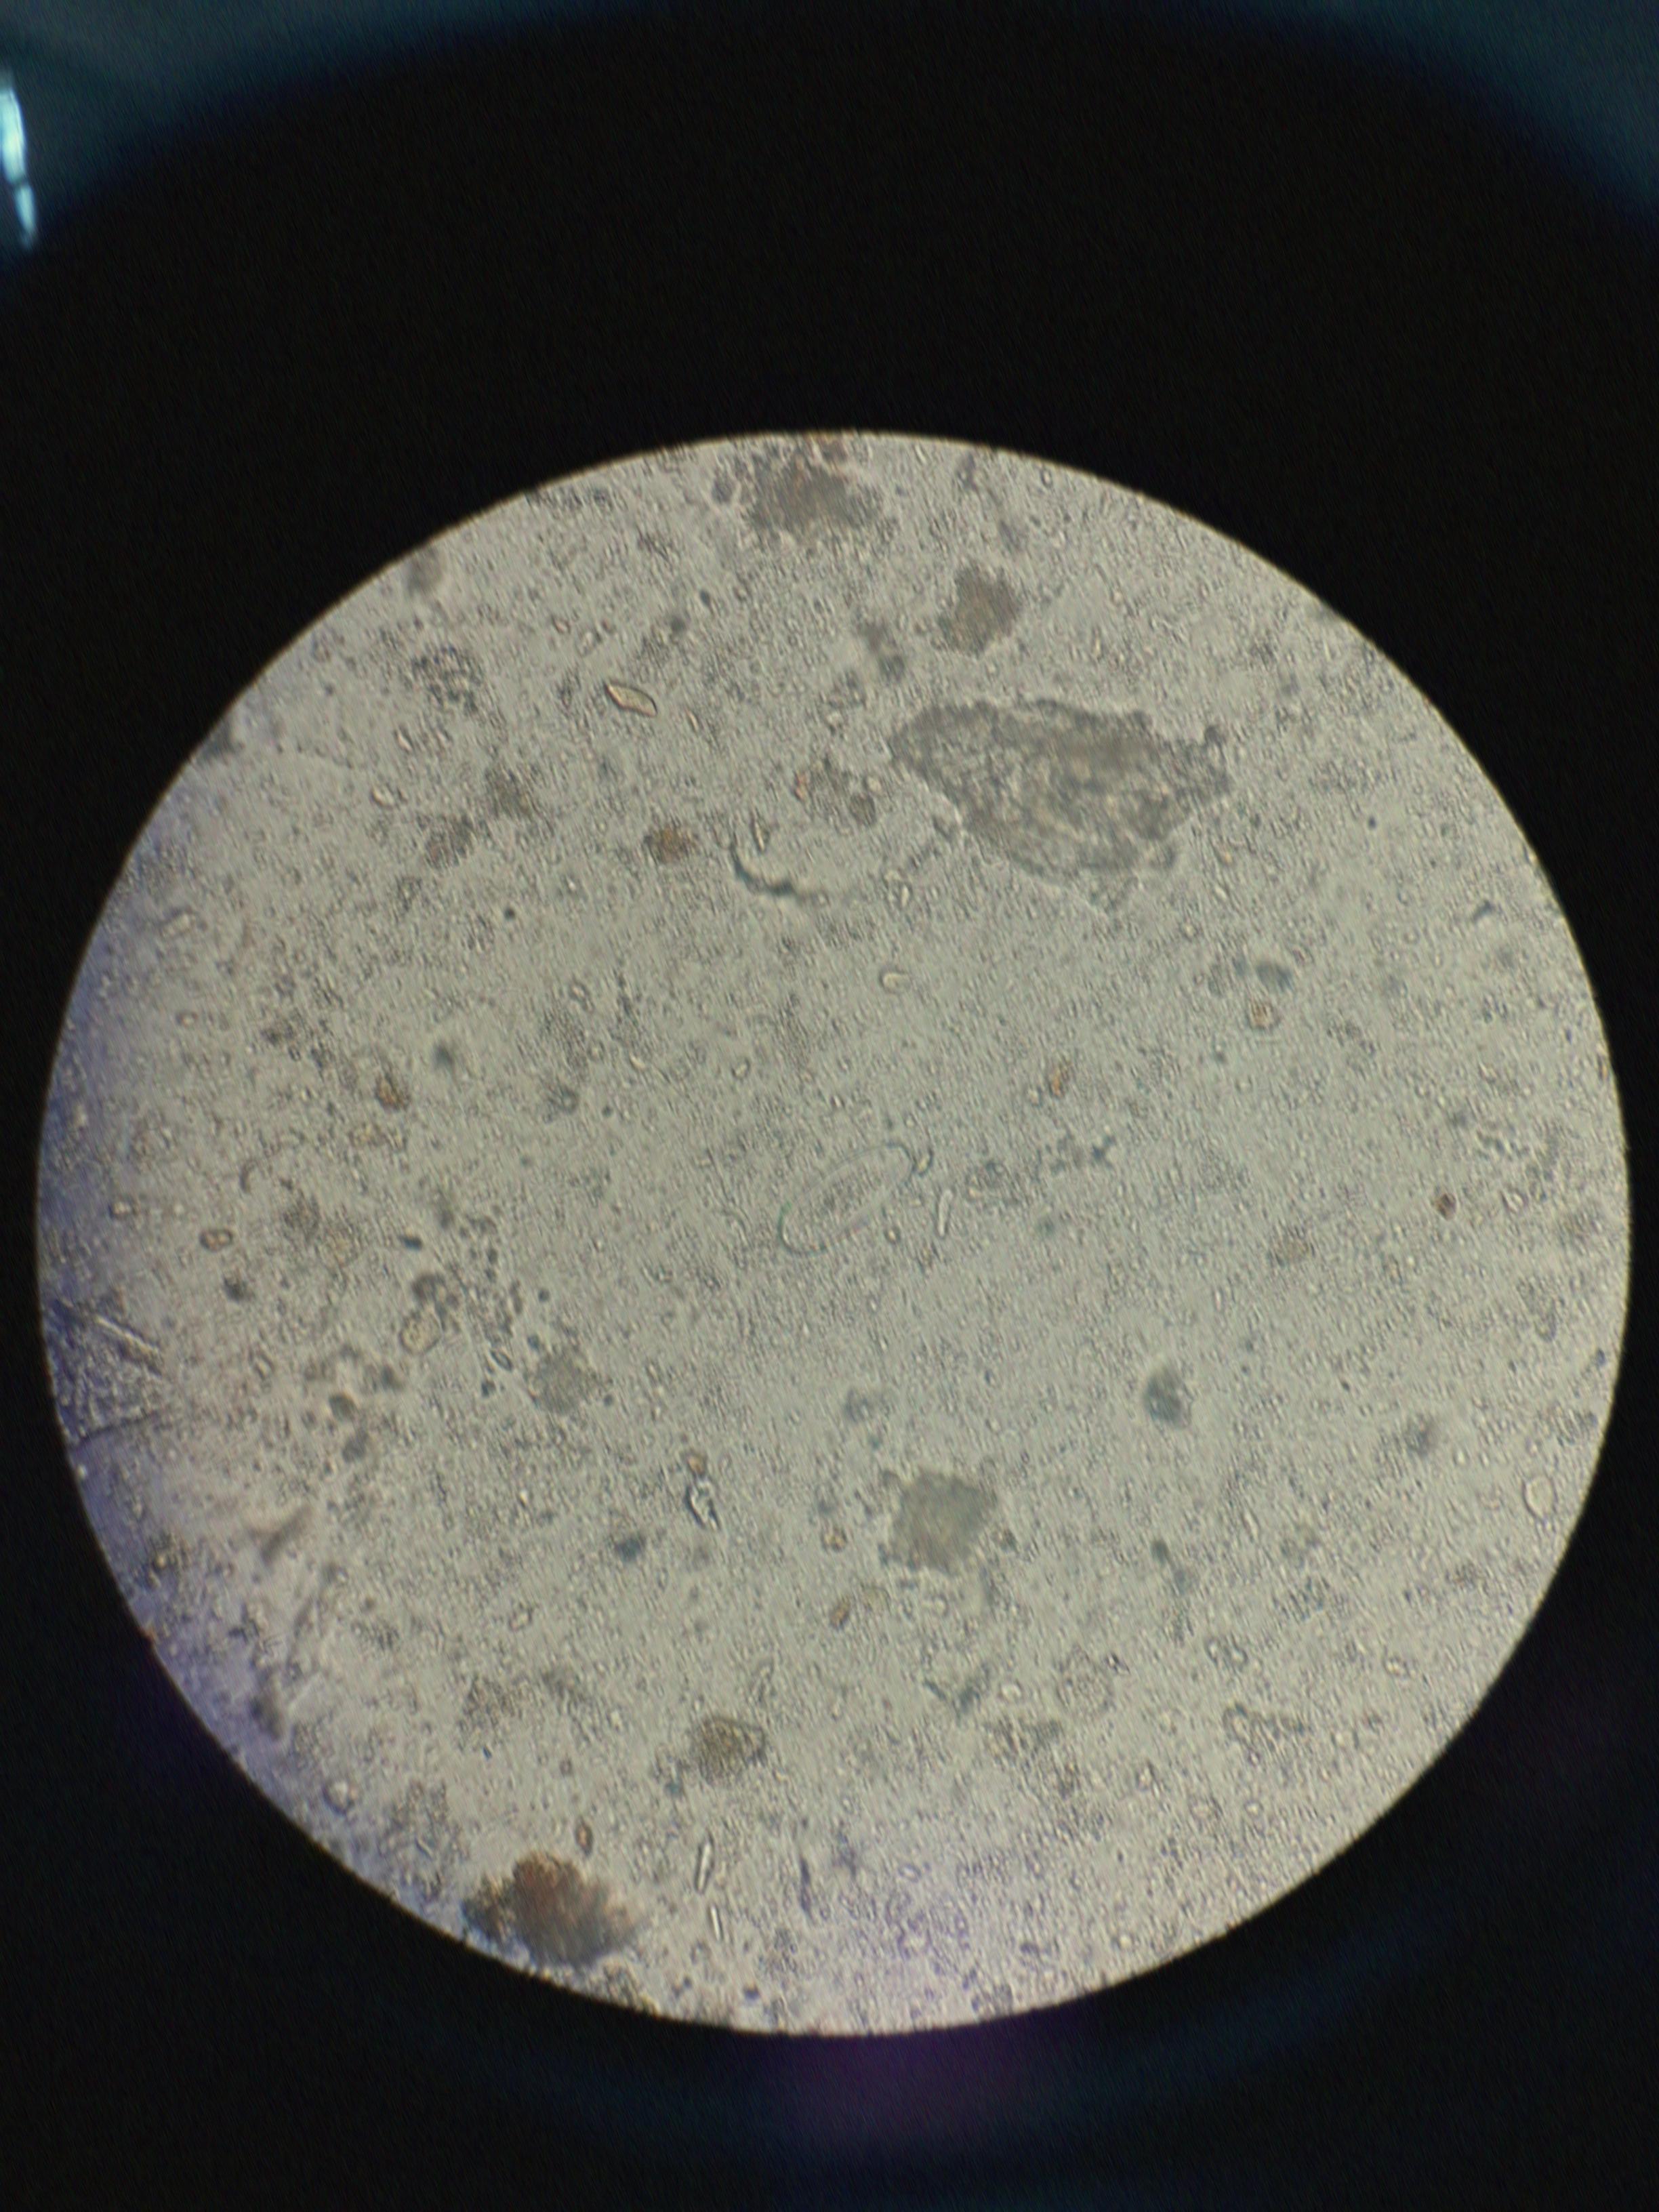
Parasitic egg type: Enterobius vermicularis